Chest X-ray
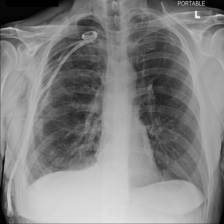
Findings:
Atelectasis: negative
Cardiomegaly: negative
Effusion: negative
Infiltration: negative
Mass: negative
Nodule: negative
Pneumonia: negative
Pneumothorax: positive
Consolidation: negative
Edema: negative
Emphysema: negative
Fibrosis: negative
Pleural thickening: negative
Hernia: negative